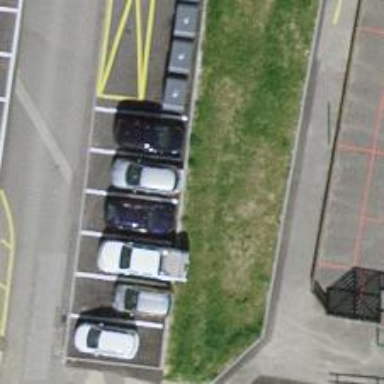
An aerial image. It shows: Street-side parking area.